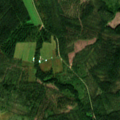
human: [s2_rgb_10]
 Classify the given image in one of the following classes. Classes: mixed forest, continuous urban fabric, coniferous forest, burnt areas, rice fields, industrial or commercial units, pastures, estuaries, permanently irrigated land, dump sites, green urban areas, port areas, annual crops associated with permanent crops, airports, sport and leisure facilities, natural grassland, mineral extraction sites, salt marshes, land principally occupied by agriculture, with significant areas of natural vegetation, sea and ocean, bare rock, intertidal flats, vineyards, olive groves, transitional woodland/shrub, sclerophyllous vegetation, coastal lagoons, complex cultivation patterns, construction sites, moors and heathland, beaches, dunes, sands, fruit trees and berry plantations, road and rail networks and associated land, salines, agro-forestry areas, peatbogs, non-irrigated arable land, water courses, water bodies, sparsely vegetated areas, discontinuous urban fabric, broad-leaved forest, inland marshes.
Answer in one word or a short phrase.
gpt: coniferous forest, mixed forest, transitional woodland/shrub